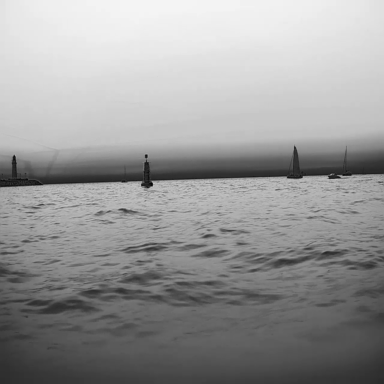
There are four objects shown in the infrared image, including a canoe, and three sailboats.